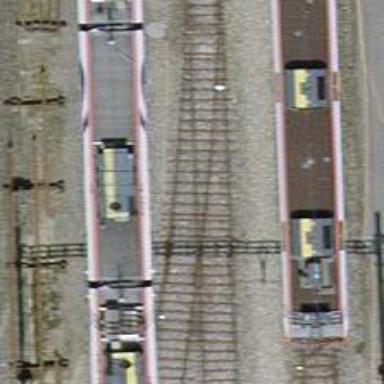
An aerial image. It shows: Railway yard with one track. The railway is electrified with contact line.